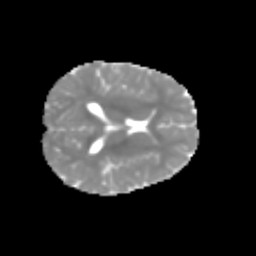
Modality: MD
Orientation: axial
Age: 7
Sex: male
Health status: healthy